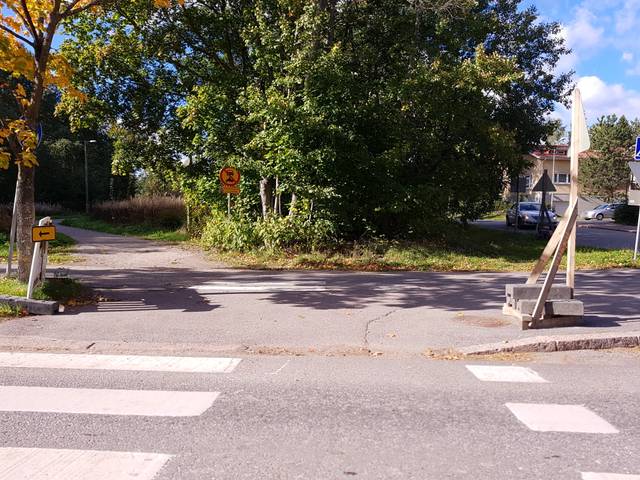
Region: Finland
Coordinates: 60.224, 24.966